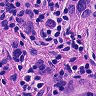
Metastatic tissue present: yes